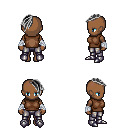
a pixel art fantasy rpg character, female body template, human, dark skin, brown sleeveless shirt, metal pants, gray long mohawk hairstyle, white cloth bandages, metal boots, four views (front, back, left, right), 2x2 character sprite sheet, small pixel art, hard edges, no anti-aliasing